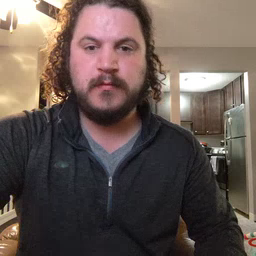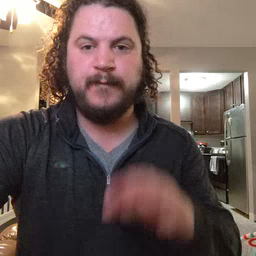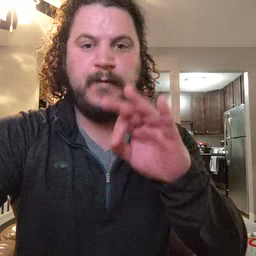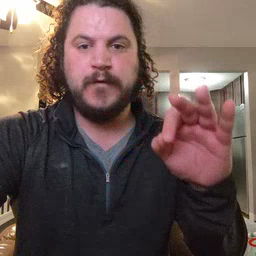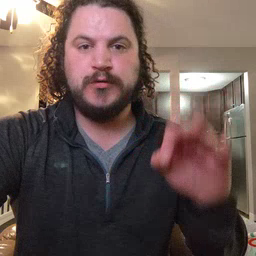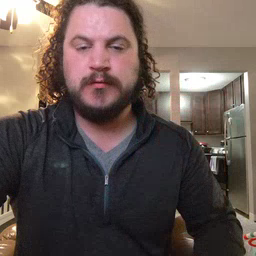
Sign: frenchfries